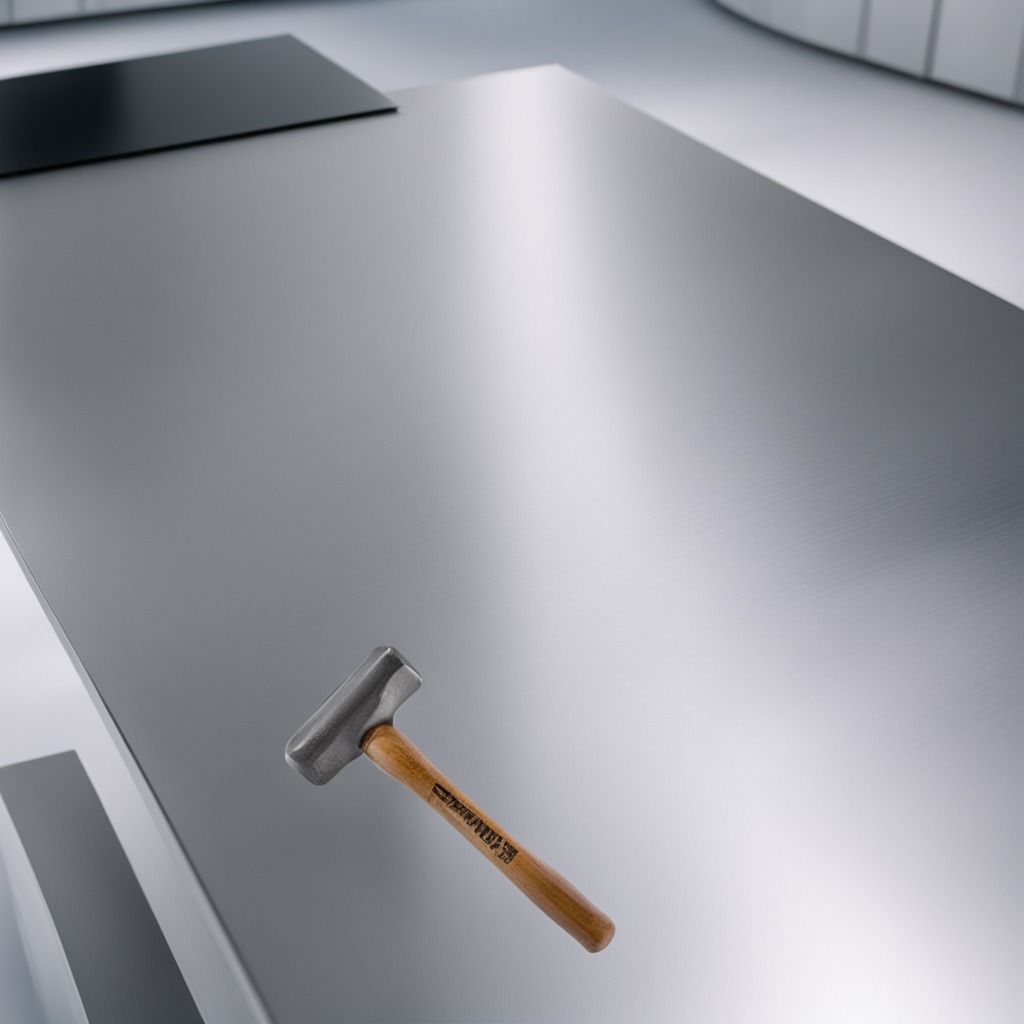
A hammer is lying on the stainless steel table in a high-end prototyping lab.